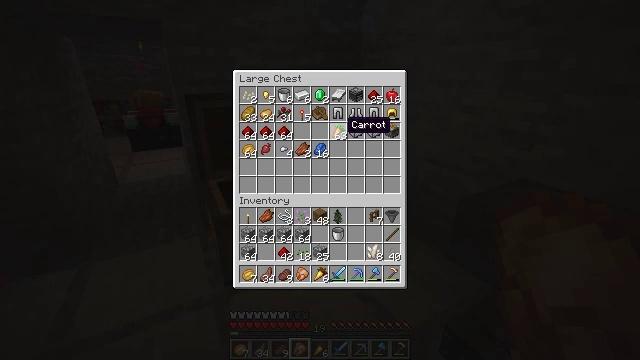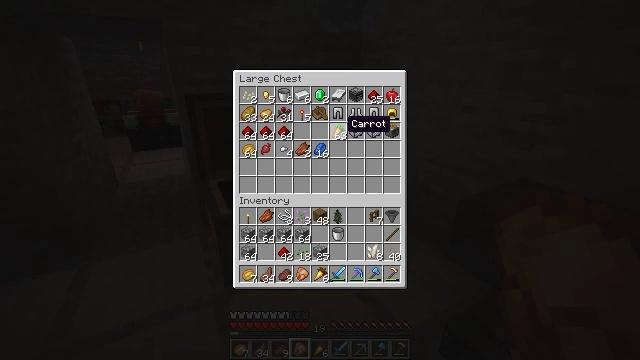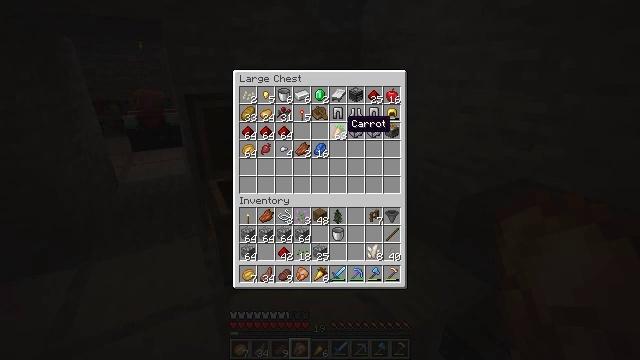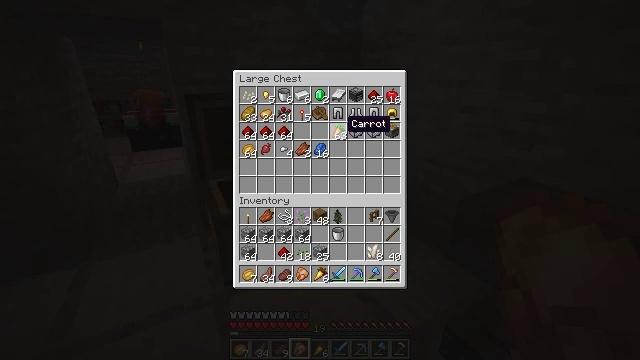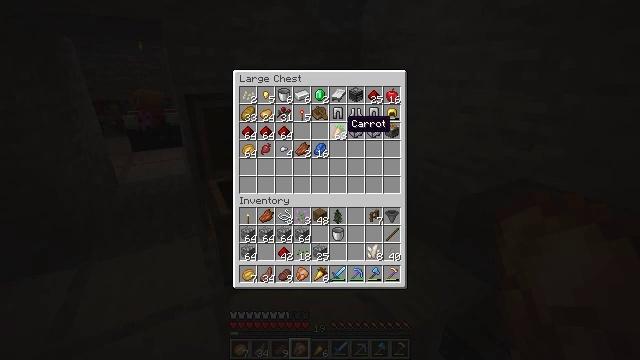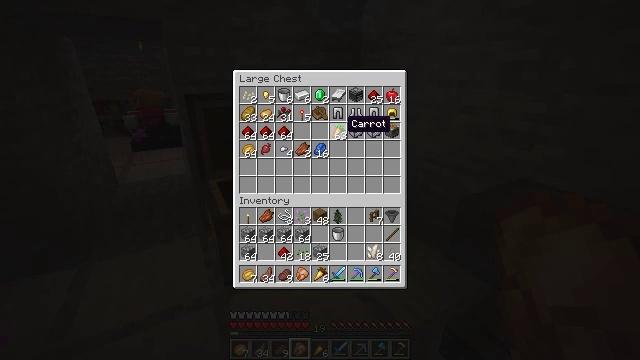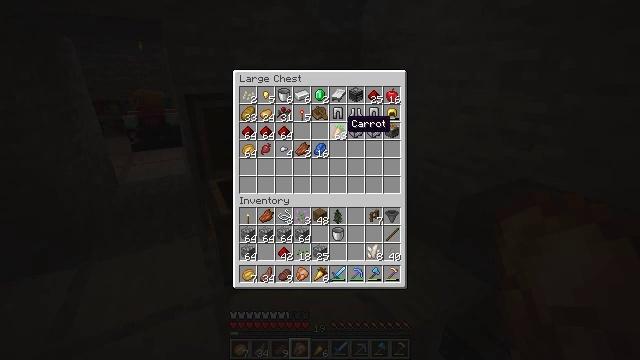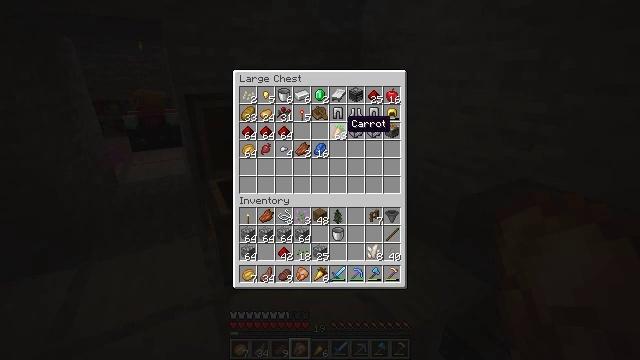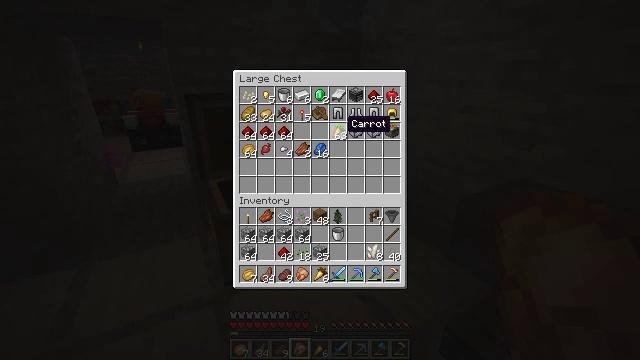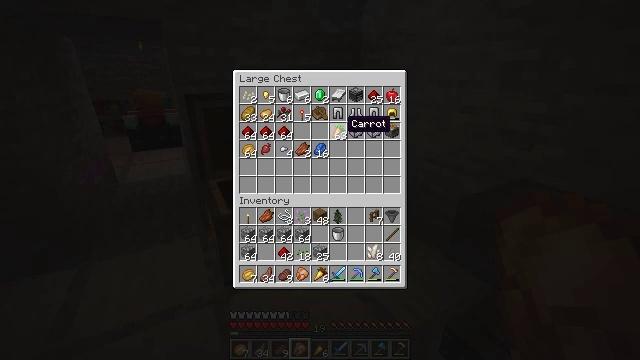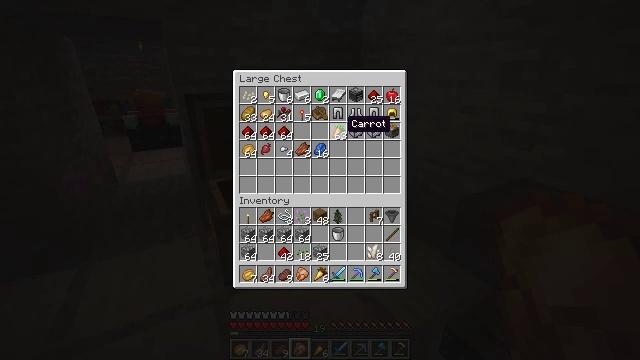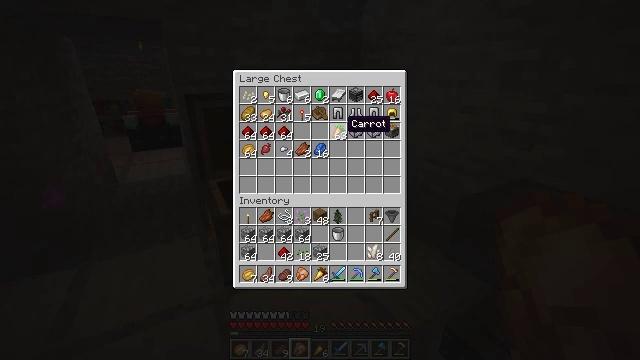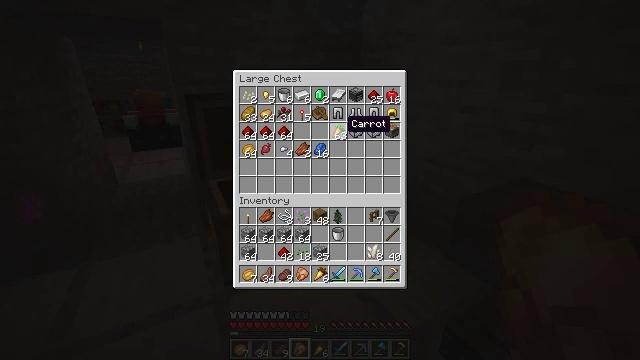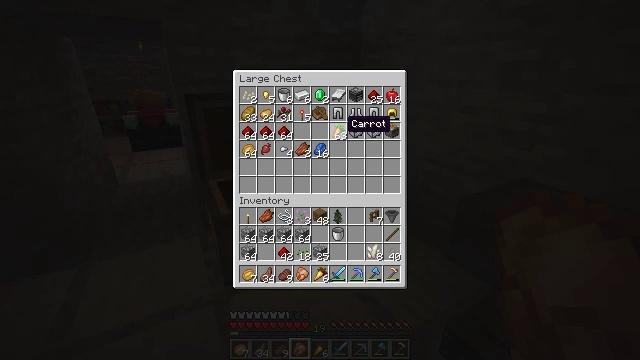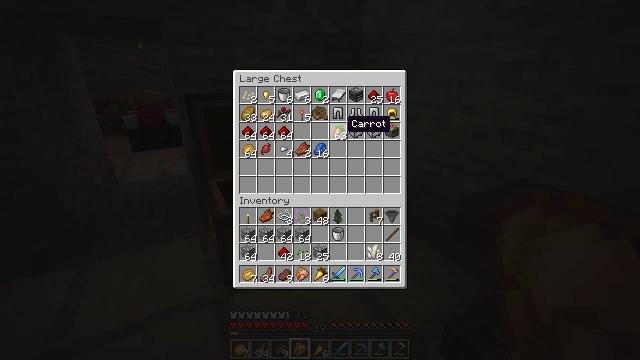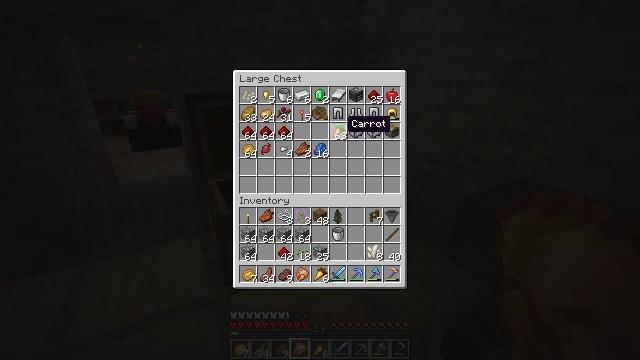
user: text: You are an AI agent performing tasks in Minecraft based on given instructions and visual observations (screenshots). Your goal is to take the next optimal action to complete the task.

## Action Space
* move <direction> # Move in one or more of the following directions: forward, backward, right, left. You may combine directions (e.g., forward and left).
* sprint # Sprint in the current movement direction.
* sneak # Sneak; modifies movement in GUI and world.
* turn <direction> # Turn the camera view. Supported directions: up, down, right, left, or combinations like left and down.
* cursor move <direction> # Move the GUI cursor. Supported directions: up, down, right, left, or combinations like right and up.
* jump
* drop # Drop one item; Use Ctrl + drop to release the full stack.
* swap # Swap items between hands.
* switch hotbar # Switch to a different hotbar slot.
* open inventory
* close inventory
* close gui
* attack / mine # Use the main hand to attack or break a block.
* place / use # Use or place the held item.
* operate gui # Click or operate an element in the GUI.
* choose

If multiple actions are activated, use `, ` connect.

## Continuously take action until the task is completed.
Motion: motion action
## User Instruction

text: Harvest wheat from the field.
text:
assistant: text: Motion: no_op
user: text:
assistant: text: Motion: no_op
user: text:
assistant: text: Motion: no_op
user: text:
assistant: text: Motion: no_op
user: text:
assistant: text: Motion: no_op
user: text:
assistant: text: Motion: no_op
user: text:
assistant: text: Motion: no_op
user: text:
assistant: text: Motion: no_op
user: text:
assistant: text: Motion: no_op
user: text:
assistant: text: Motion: no_op
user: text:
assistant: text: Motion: no_op
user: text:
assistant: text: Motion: no_op
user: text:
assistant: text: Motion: no_op
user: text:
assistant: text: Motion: no_op
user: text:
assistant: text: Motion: no_op
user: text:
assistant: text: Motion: no_op
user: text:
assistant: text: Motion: no_op
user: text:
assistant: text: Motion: no_op
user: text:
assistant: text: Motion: no_op
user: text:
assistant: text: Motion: no_op
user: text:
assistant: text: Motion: no_op
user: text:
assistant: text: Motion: no_op
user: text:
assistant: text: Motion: no_op
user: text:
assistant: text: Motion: no_op
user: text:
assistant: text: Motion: no_op
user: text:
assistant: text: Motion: no_op
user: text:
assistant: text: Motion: no_op
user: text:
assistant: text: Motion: no_op
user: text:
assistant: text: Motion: no_op
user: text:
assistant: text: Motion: no_op